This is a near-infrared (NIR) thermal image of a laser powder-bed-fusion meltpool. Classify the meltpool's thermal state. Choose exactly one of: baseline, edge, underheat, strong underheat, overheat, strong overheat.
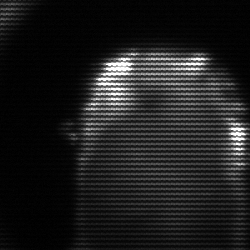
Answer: baseline